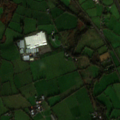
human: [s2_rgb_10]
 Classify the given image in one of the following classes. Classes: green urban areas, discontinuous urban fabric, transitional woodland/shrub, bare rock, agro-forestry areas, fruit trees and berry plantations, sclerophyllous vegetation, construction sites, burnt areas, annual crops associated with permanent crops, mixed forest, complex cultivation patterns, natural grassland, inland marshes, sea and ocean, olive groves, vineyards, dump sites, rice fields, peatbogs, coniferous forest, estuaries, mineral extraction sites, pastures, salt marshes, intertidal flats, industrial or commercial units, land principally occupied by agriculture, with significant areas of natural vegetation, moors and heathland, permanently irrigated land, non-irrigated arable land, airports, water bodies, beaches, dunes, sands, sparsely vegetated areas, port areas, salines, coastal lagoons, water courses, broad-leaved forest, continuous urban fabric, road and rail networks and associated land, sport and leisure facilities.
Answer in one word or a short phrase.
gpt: pastures